Question: I have looked around the web but have yet to find a solution that fits my specific need. I am looking for a way to share information with a share intent that provides a clickable link, something like:
Check out this news article
via <URL>
I have successfully set up a share intent in my android app which looks like this:
'''
Intent shareIntent = new Intent();
shareIntent.setAction(Intent.ACTION_SEND);
shareIntent.putExtra(Intent.EXTRA_SUBJECT, "Subject Text");
shareIntent.putExtra(Intent.EXTRA_TEXT, "Check out this news article" + "
" + getResources().getText(R.string.shared_via));
shareIntent.setType("text/plain");
startActivity(Intent.createChooser(shareIntent, "Share this article with..."));
'''
My string resource looks like this:
'''
<string name="shared_via">via <a ref="http://google.com">Jimmy's News App</a></string>
'''
The sharing functions as it should however when shared in an Email, Twitter, etc. the link is ignored and the tweet shows only plain text like this:

I tried playing around with the MIME type, but still no cigar. Is there anyway to get "Jimmy's News App" clickable when shared? I am more than greatful for any and all help and or tips.
Thanks in advance!
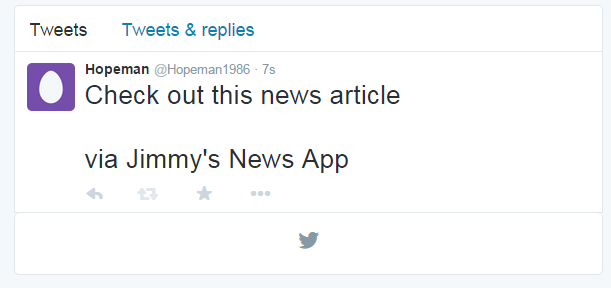
Answer: First, I wouldn't have expected your project to even build, as string resources do not support arbitrary HTML tags. The only documented ones are '<b>', '<i>', and '<u>'.
Second, even if it does support arbitrary HTML tags, you are converting it back from a 'Spanned' ('getText()') into a plain string, which will remove that formatting.
To overcome both problems, either move that string into Java (after all, it's not like you have i18n going, with hardcoded English elsewhere in your code snippet), or wrap the string content in a 'CDATA' (while also fixing your broken HTML, to use 'href' for the '<a>' attribute):
'''
<string name="shared_via"><![CDATA[via <a href="http://google.com">Jimmy's News App</a>]]></string>
'''
At this point, if you look at your concatenated string, it should look like quasi-HTML source:
'''
Check out this news article
via <a href="http://google.com">Jimmy's News App</a>
'''
Next, while you are sending over HTML, you are declaring it as plain text. Many apps will therefore treat it as plain text, and may do anything from ignoring the tag to showing the raw HTML. You are welcome to try 'text/html' as a MIME type and see if you get better results.
Finally, there is no requirement that any app actually honor your links. 'ACTION_SEND' is a request, not a command. There are no rules for how third-party apps use the HTML that you send over, and so you are going to get varying results from varying apps.